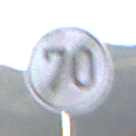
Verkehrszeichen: EndeGeschwindigkeit70
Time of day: SunriseSunset
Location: Outdoor (Nature)
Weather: PartlyCloudy
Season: NotSpecified
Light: Natural